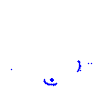
Particle: proton